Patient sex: M
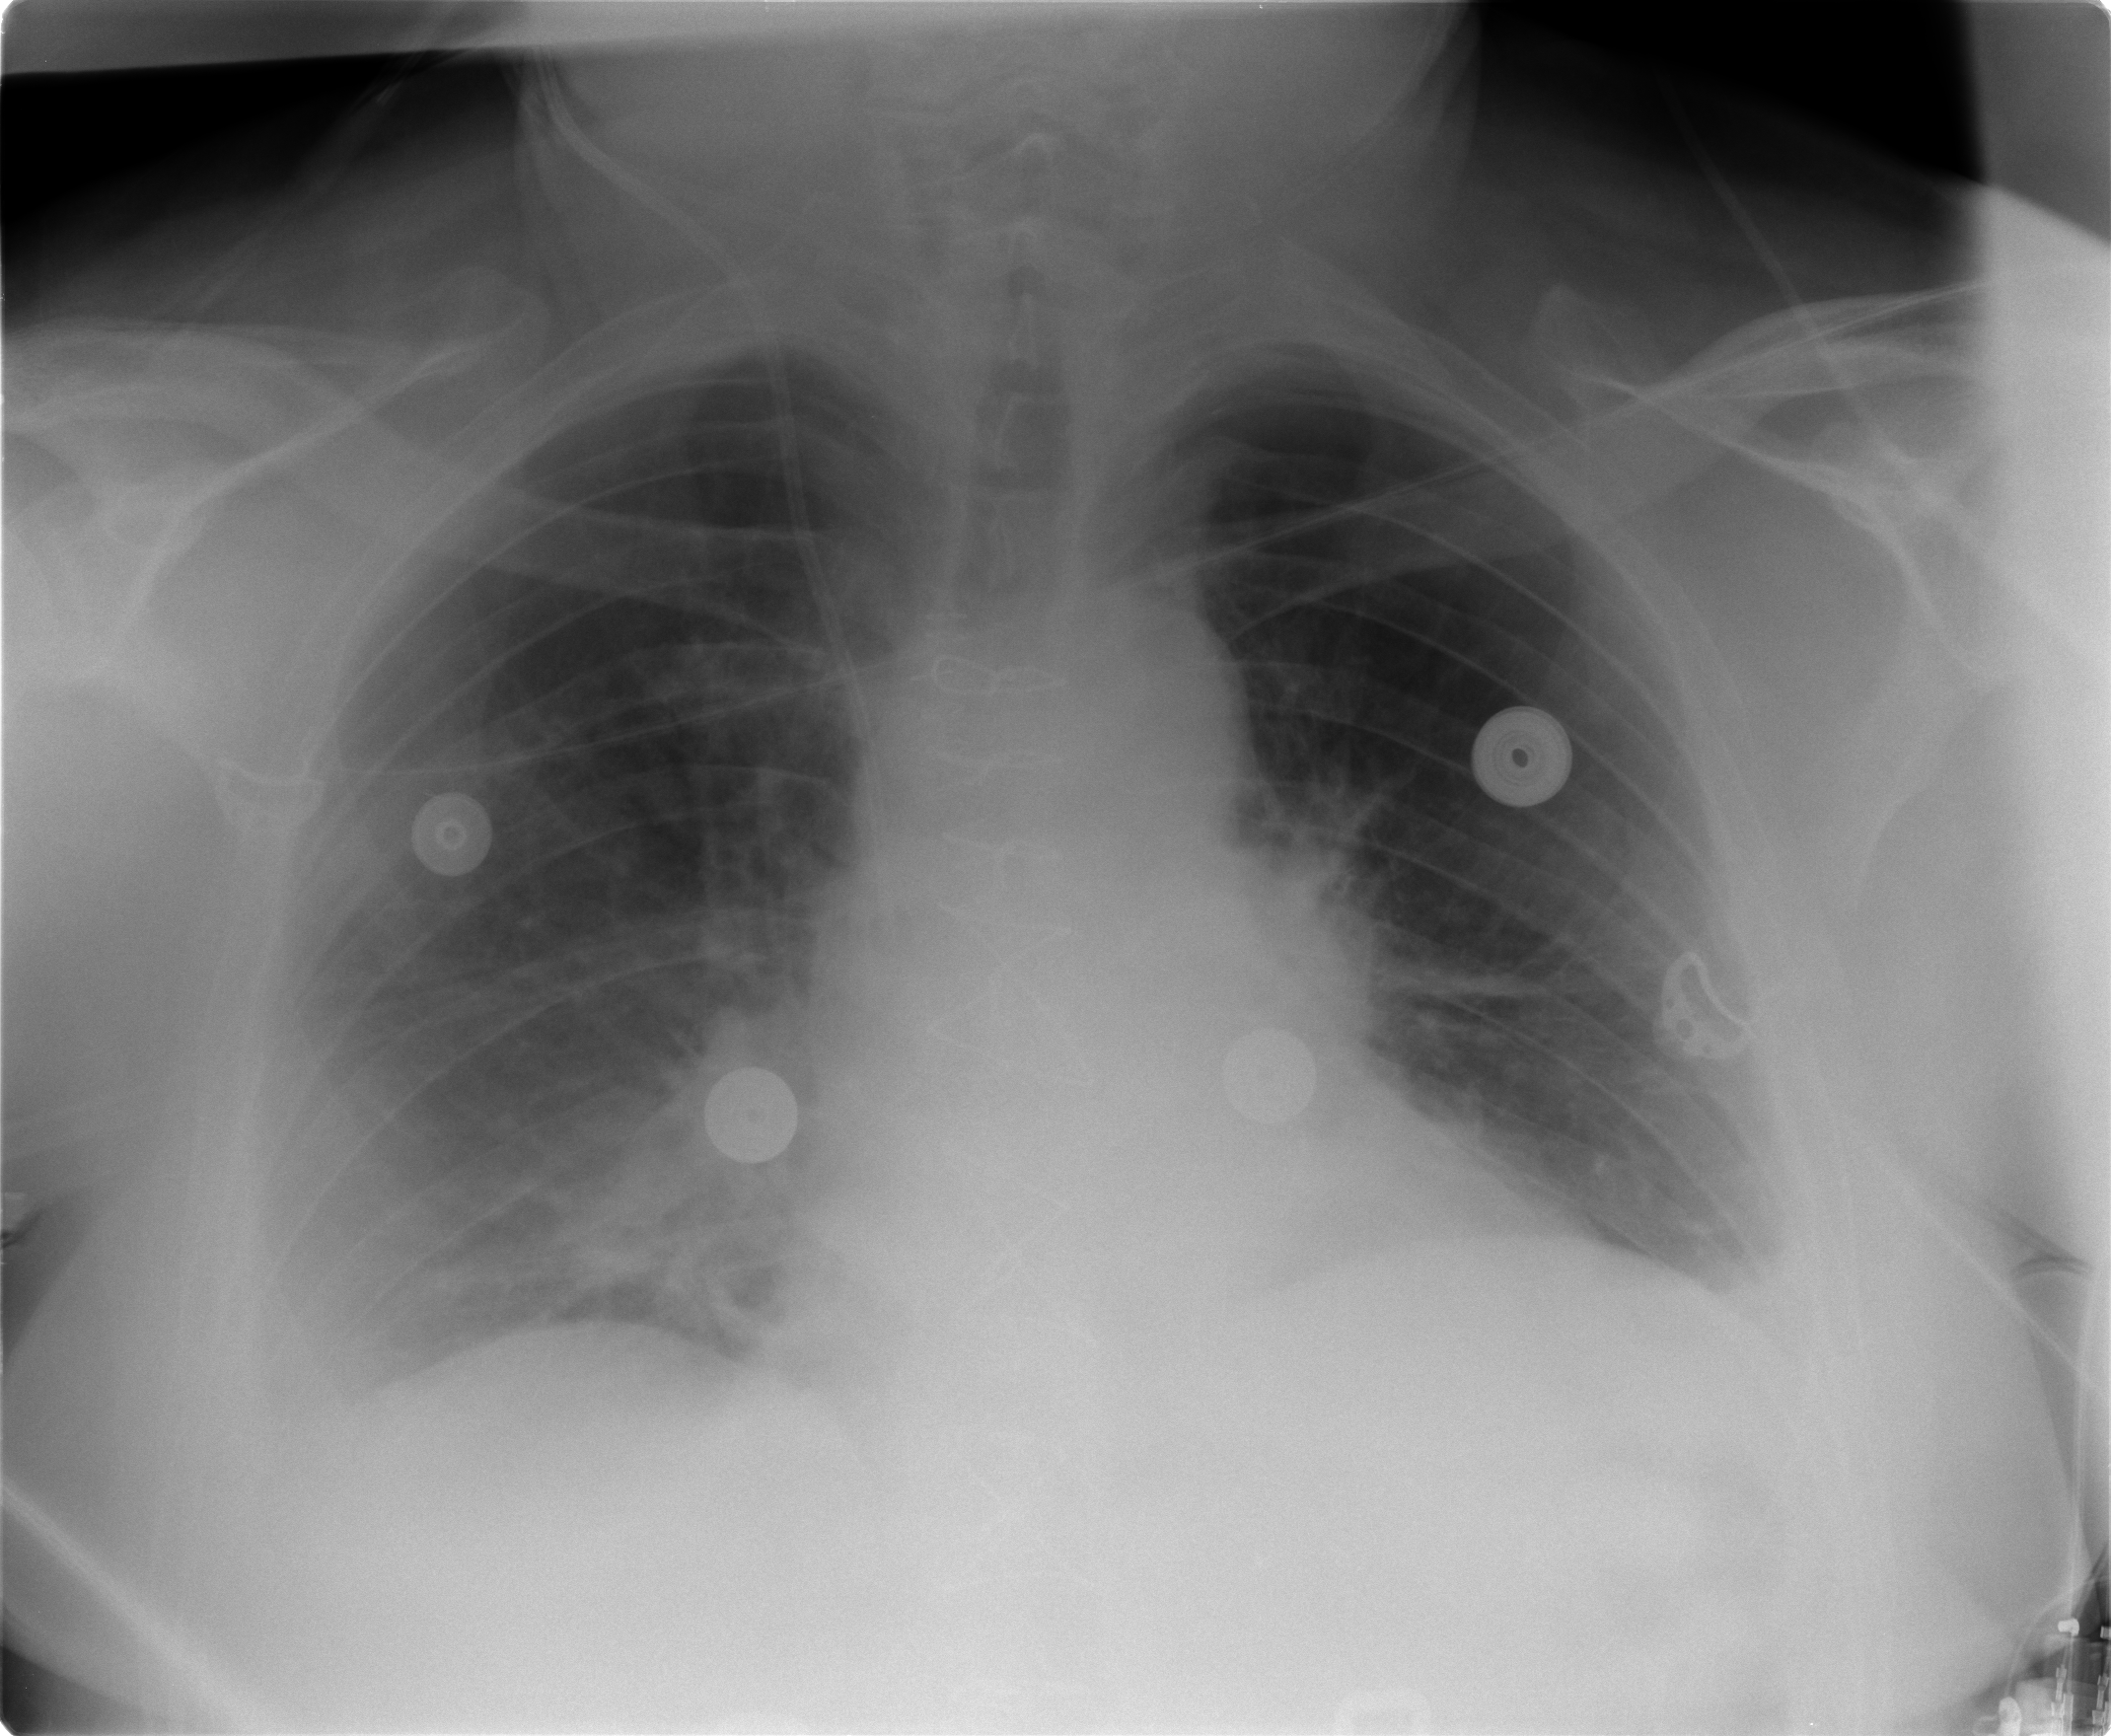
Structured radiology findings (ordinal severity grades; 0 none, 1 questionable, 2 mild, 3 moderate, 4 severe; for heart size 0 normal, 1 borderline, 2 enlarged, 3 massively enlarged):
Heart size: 1
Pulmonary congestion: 3
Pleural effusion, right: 2
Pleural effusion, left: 2
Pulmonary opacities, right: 0
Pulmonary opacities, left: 0
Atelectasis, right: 3
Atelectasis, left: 3